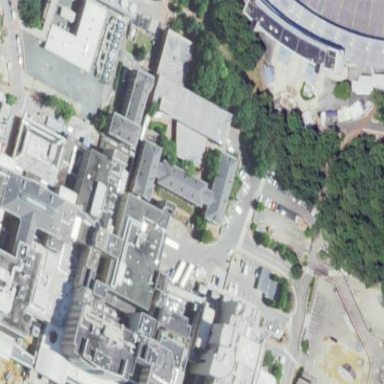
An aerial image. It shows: Hospital building.